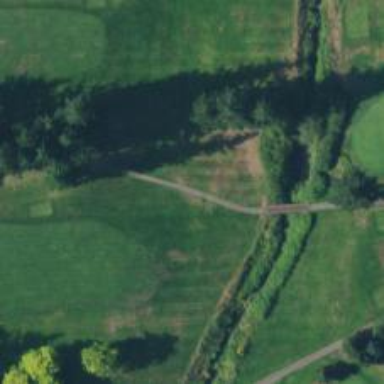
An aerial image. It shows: Path for both road and golf.